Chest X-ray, AP view. Patient: 46 years old, sex M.
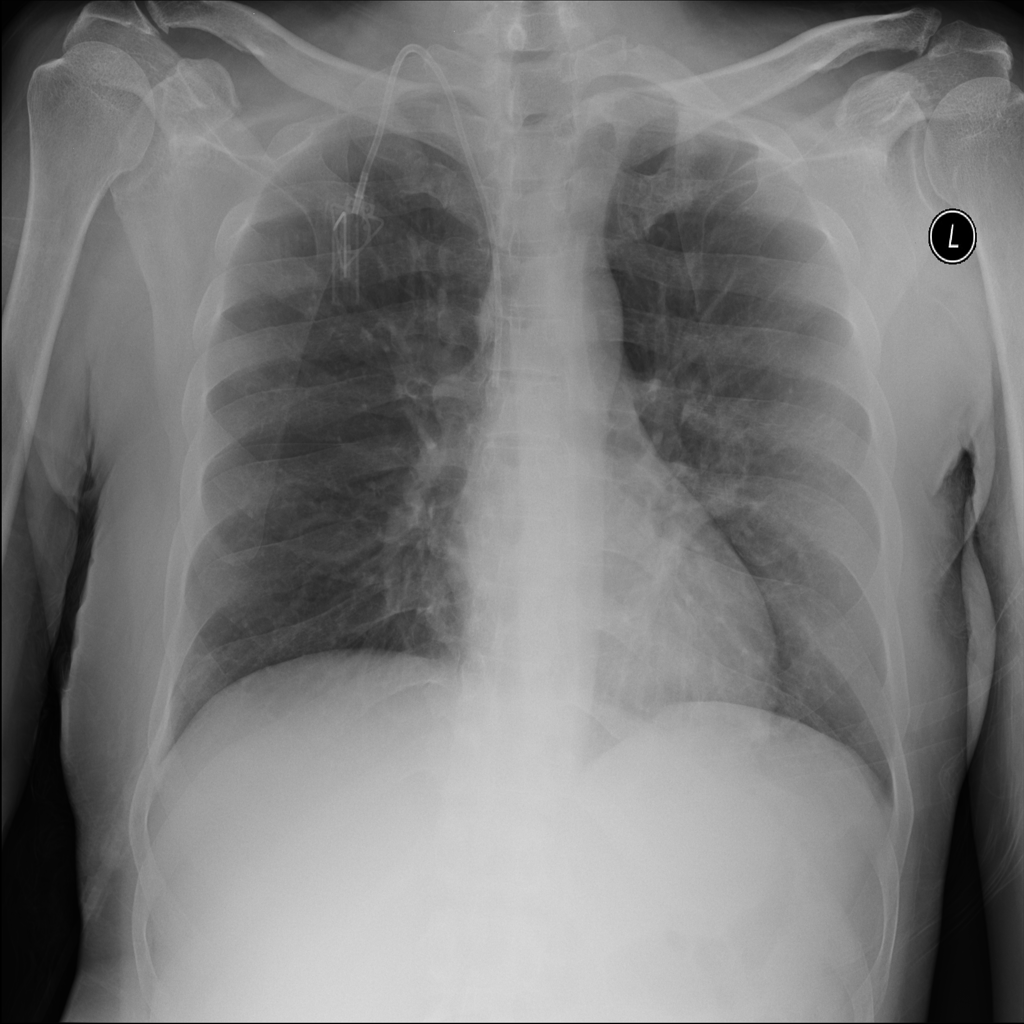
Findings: No Finding